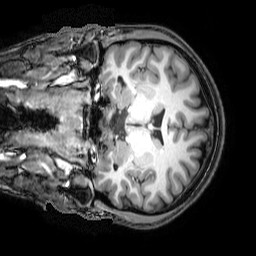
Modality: T1w
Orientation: sagittal
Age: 24
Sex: male
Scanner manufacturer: philips
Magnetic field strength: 3 T
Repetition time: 8.085 s
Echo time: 3.697 s